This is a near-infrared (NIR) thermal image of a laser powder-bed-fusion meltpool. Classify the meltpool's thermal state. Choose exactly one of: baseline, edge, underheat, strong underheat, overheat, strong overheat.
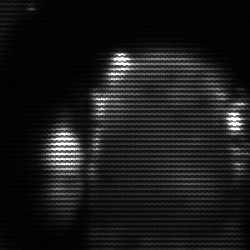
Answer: baseline